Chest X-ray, PA view. Patient: 64 years old, sex M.
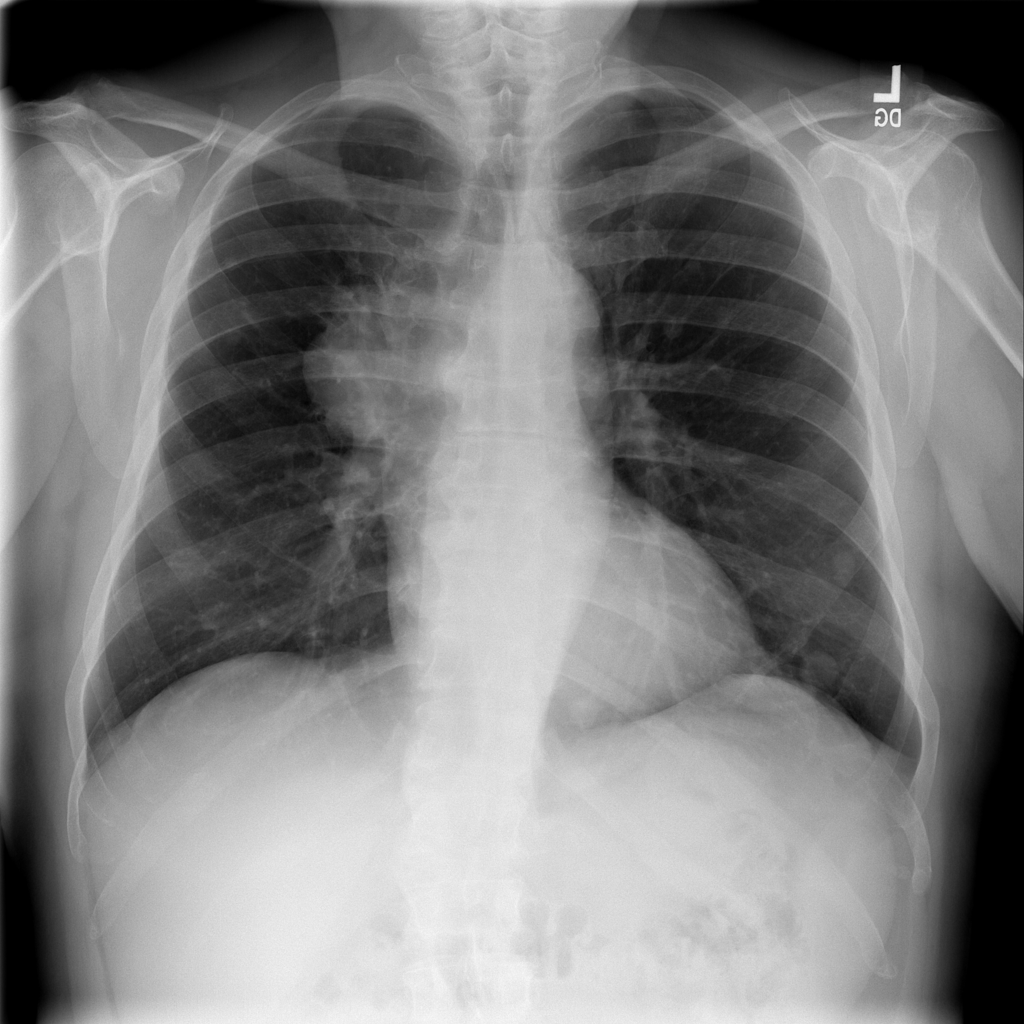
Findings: Mass, Nodule